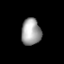
Tissue: lung
Cell type: Endothelial cells
Senescence score: 0.6741
Nuclear area (px): 510
Mean DAPI intensity: 161.424